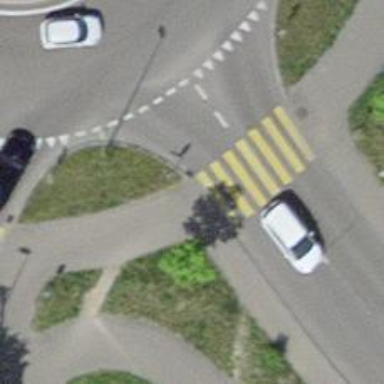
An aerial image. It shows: Uncontrolled zebra crossing on the road.